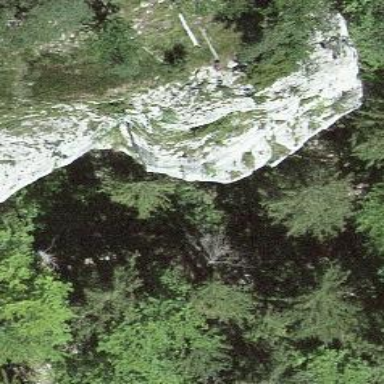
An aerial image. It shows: Cliff in nature.